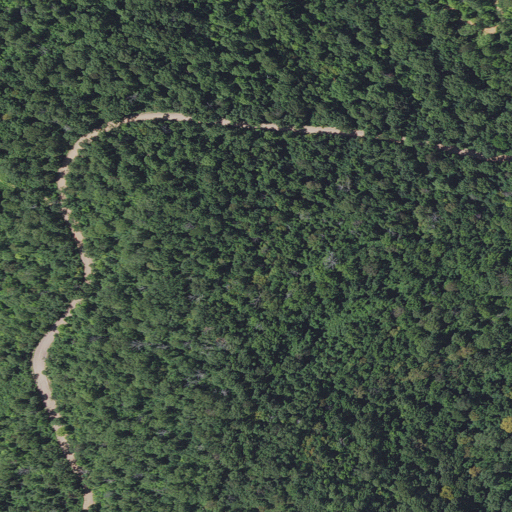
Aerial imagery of mountain in Arkansas named Hoyle Mountain containing deciduous forest, open development, and mixed forest